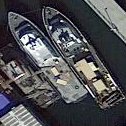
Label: civil